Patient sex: M
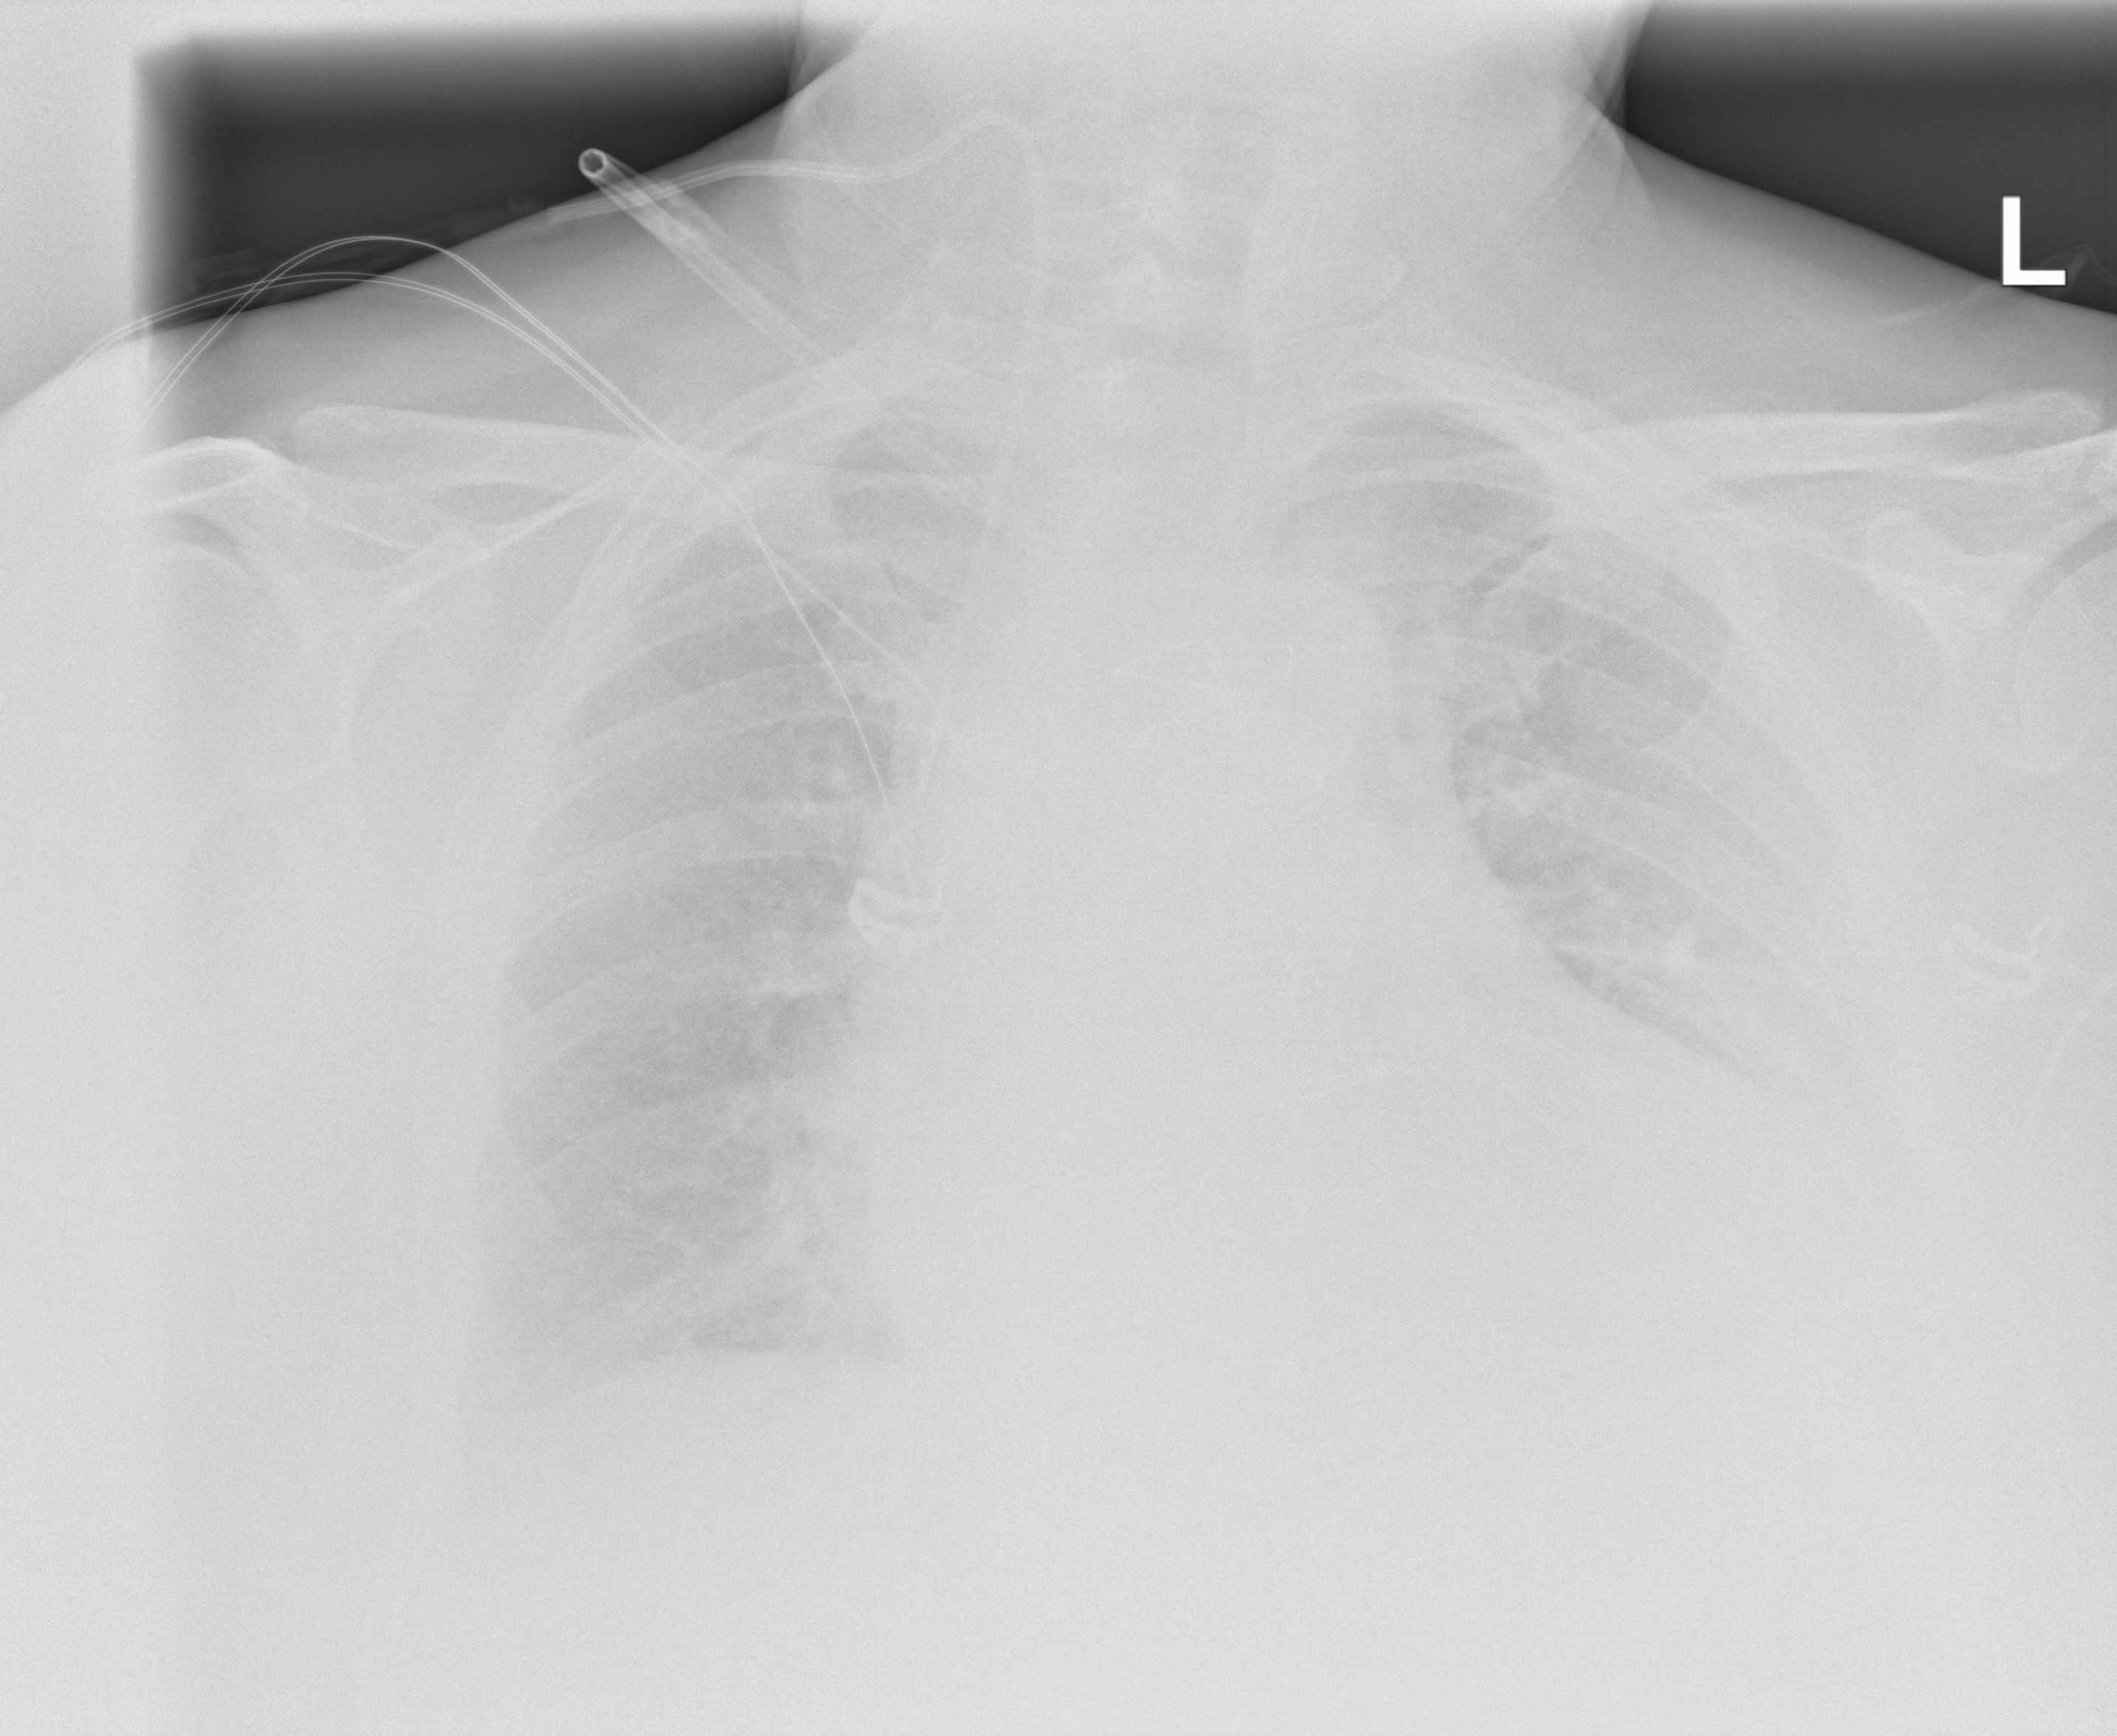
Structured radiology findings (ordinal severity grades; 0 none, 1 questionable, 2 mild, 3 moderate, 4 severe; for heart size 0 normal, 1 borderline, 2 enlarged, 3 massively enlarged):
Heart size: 2
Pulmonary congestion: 2
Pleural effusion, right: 2
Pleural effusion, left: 2
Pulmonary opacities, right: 0
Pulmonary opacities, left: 0
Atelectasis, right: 2
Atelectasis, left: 2